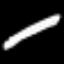
Label: pencil